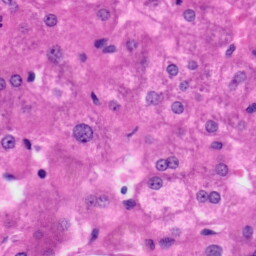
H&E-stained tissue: Liver